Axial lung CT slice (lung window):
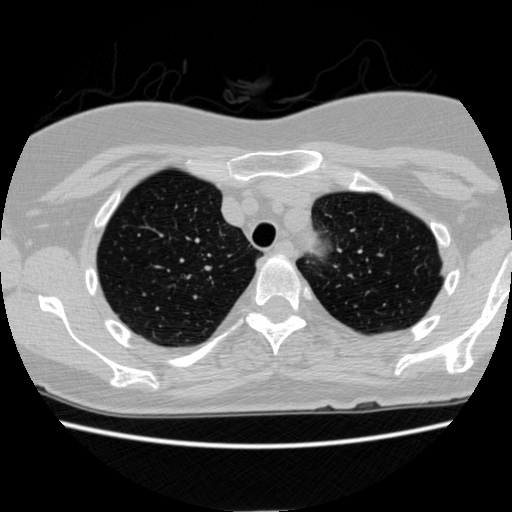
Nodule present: no